Question: I am using <URL> and have issue with importing my data from csv file.
When I try to import my CSV file it returns back validation errors
'''
errors: {name: ["The name field is required."], stock: ["The stock field is required."],...}
name: ["The name field is required."]
price: ["The price field is required."]
stock: ["The stock field is required."]
message: "The given data was invalid."
'''
While I have all this data presented in my CSV file

# Code
'''
<?php
namespace App\Imports;
use App\Product;
use Maatwebsite\Excel\Concerns\ToModel;
use Maatwebsite\Excel\Concerns\WithChunkReading;
use Maatwebsite\Excel\Concerns\WithBatchInserts;
use Maatwebsite\Excel\Concerns\Importable;
class ProductsImport implements ToModel, WithBatchInserts, WithChunkReading
{
use Importable;
/**
* @param array $row
*
* @return \Illuminate\Database\Eloquent\Model|null
*/
public function model(array $row)
{
return new Product([
'name' => $row['name'],
'stock' => $row['stock'],
'sku' => $row['sku'],
'price' => $row['price'],
'bottom_price' => $row['bottom_price'],
'cover' => $row['cover'],
]);
}
public function batchSize(): int
{
return 500;
}
public function chunkSize(): int
{
return 500;
}
}
'''
'''
public function import(Request $request)
{
Excel::import(new ProductsImport, $request->file('file'));
return response()->json([
'message' => 'Products are successfully imported.'
]);
}
'''
'''
Route::post('products/import', 'Api\ProductsController@import');
'''
# Update
'Component script'
'''
importFile() {
this.importFile = this.$refs.importFile.files[0];
let formData = new FormData();
formData.append('file', this.importFile, this.importFile.name);
axios.post( '/api/admin/products/import', formData, {
headers: {
'Content-Type': 'multipart/form-data',
Authorization: localStorage.getItem('access_token')
}
}).then(res => {
this.$notify({
title: 'Hooray!',
message: res.data.message,
offset: 100,
type: 'success'
});
})
.catch(error => {
var errors = error.response.data;
let errorsHtml = '<ol>';
$.each(errors.errors,function (k,v) {
errorsHtml += '<li>'+ v + '</li>';
});
errorsHtml += '</ol>';
this.$notify.error({
title: 'Import Error',
dangerouslyUseHTMLString: true,
message: errorsHtml
});
});
},
'''
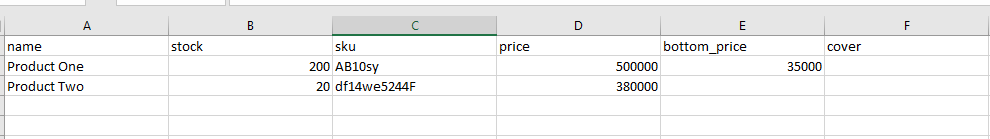
Answer: # Solved
Problem was coming from routes, somehow having my import route under prefixed group was causing '422' error. after placing my route on top of 'api.php' file it works just fine.